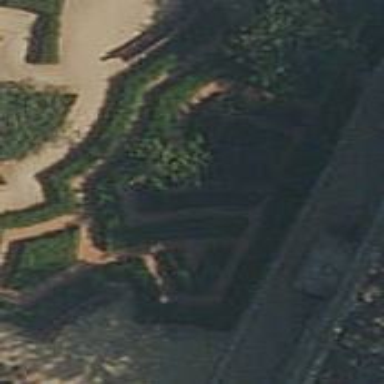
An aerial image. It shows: Hedge barrier.